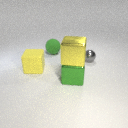
large green metal cube to the right of large yellow rubber cube